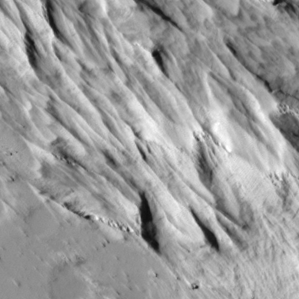
Label: non_frost